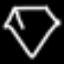
Label: diamond